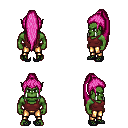
a pixel art fantasy rpg character, male body template, orc, green skin, maroon pirate shirt, gold greaves, pink extra-long topknot hairstyle, ghillies, four views (front, back, left, right), 2x2 character sprite sheet, small pixel art, hard edges, no anti-aliasing